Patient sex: F
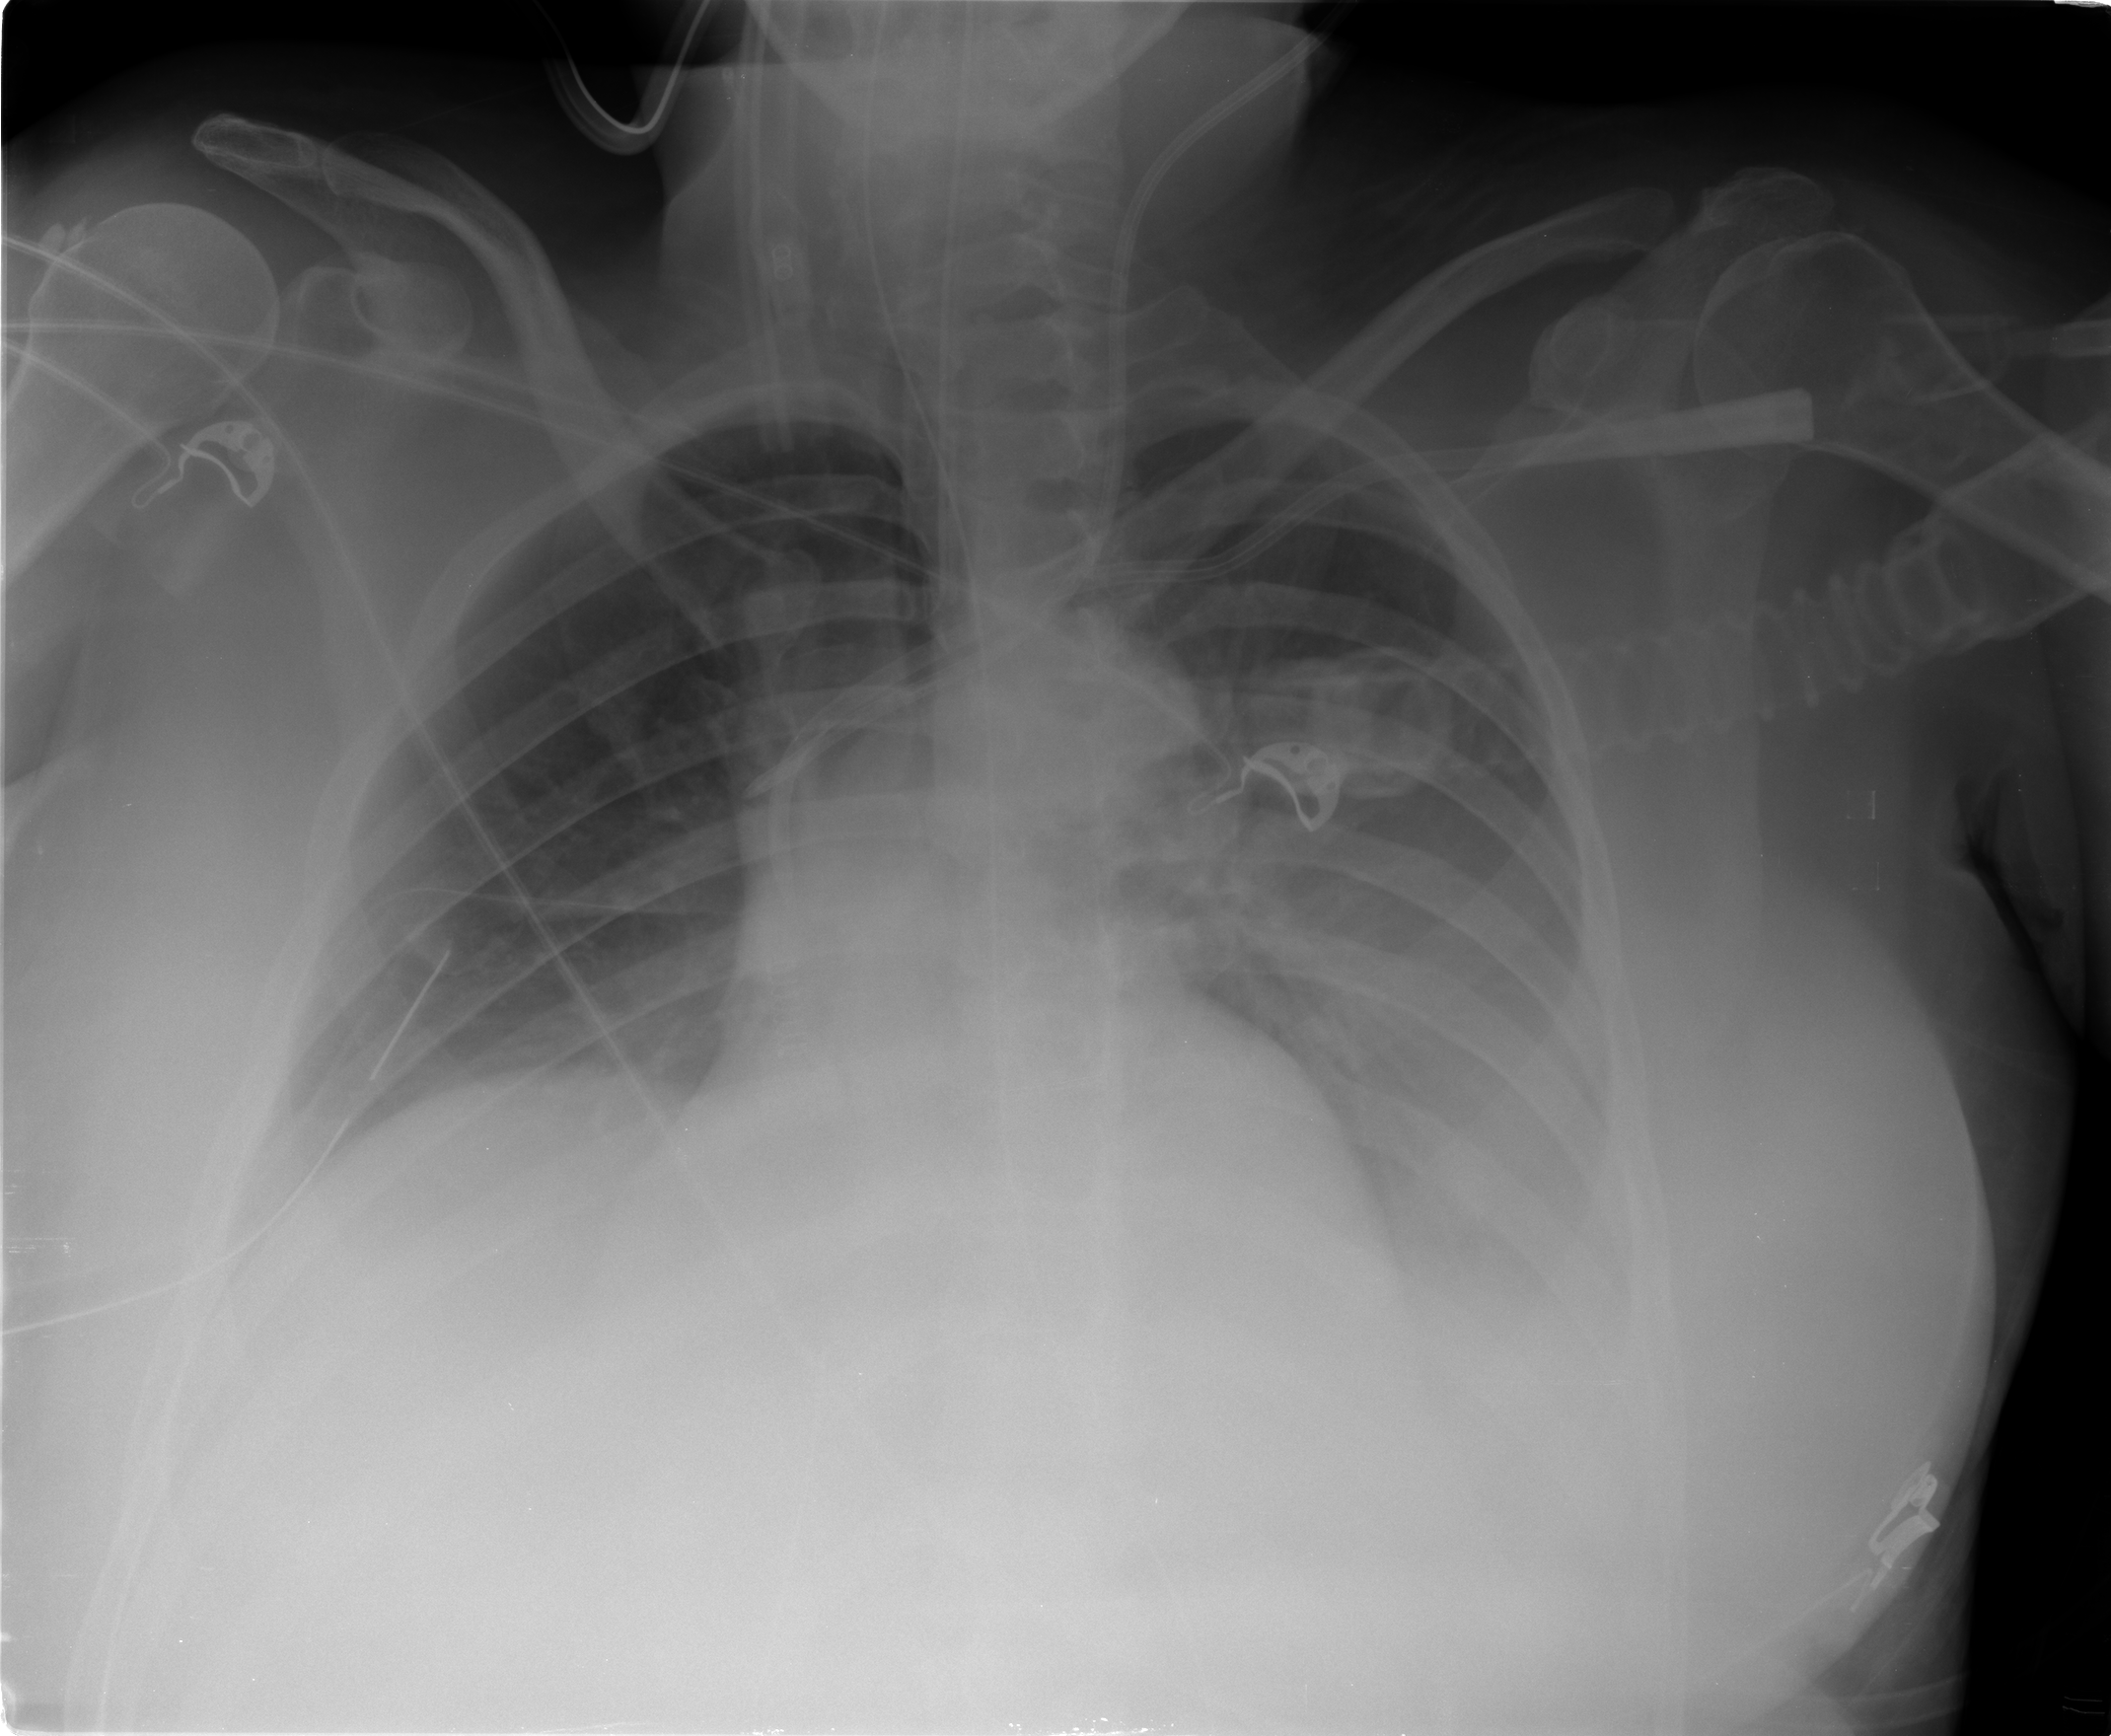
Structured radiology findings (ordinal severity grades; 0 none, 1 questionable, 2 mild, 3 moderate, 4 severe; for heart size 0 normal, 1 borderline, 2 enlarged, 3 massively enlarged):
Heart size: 2
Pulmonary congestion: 1
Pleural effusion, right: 1
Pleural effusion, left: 2
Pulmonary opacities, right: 0
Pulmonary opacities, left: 0
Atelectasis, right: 1
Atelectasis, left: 1